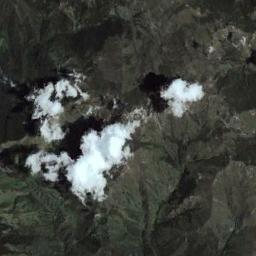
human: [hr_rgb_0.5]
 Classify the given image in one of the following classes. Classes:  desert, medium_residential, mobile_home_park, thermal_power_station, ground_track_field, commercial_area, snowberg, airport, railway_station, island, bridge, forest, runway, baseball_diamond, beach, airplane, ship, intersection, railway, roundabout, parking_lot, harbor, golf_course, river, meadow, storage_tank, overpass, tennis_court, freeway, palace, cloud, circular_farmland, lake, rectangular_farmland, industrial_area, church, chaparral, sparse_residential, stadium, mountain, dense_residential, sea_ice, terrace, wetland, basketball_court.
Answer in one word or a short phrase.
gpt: cloud